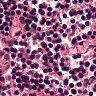
Metastatic tissue present: no